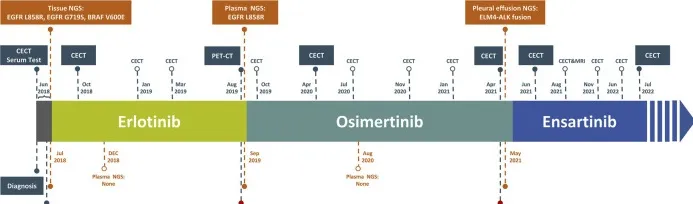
Timeline of events and detected mutations of this case report.
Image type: chart (chart)